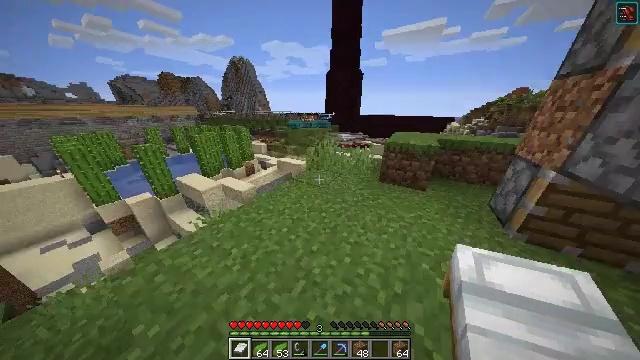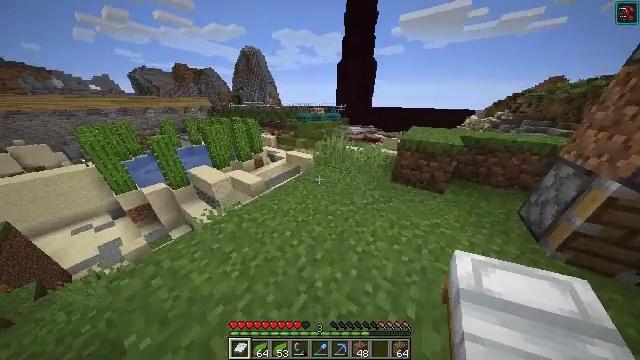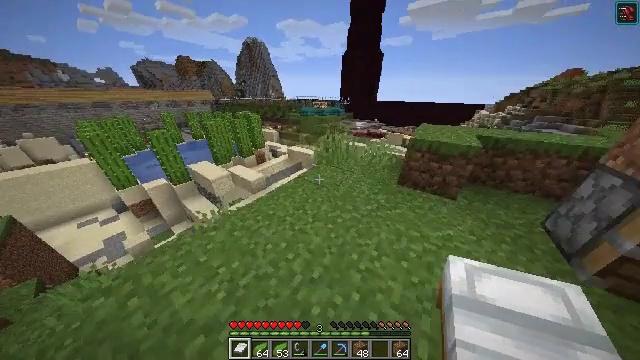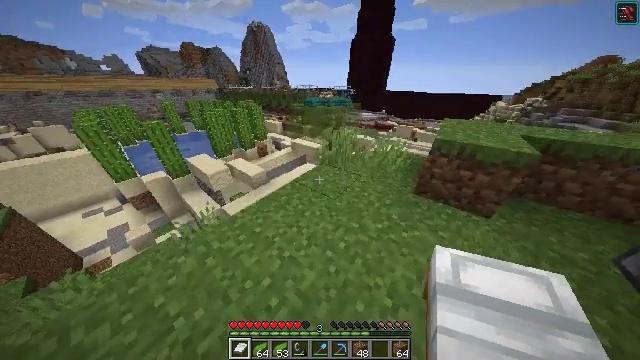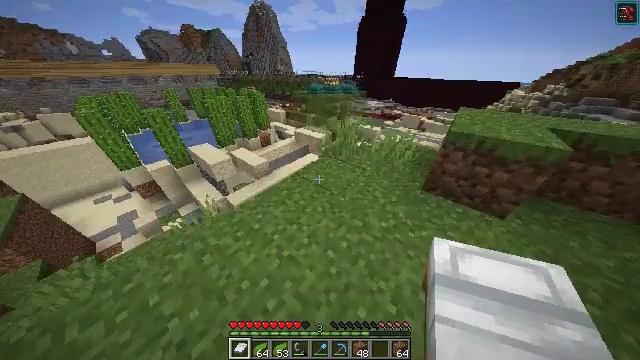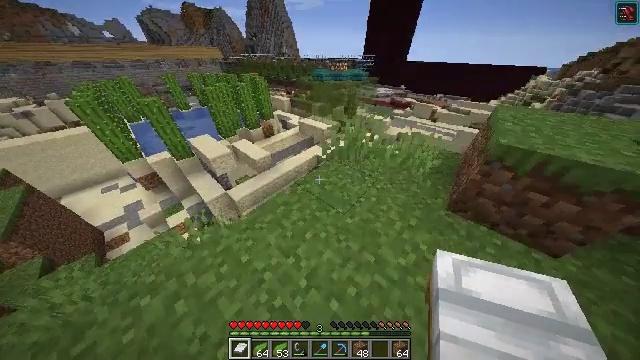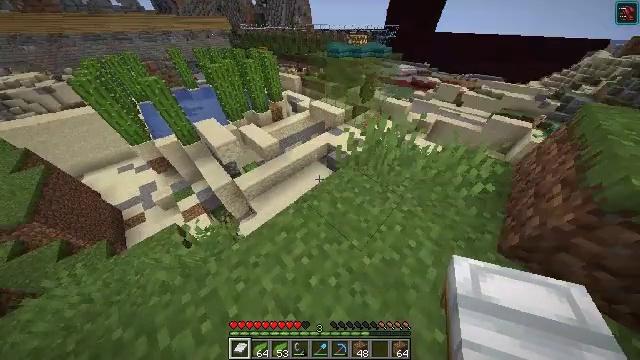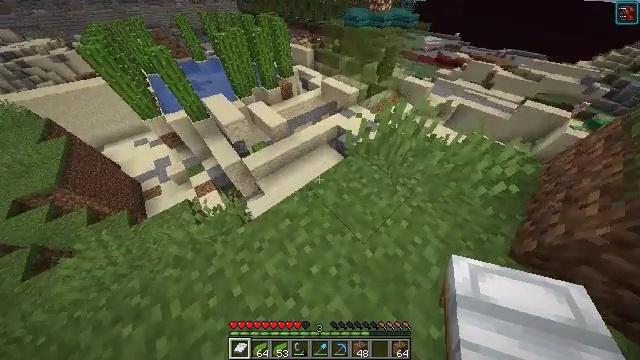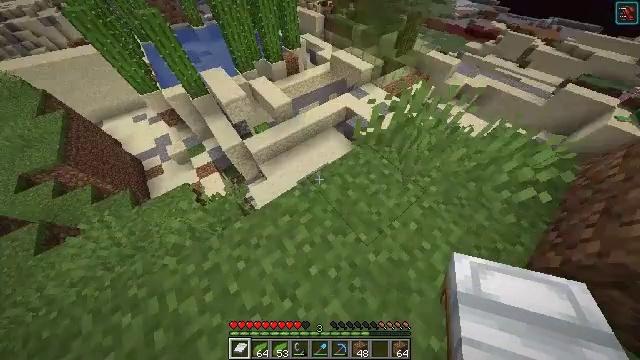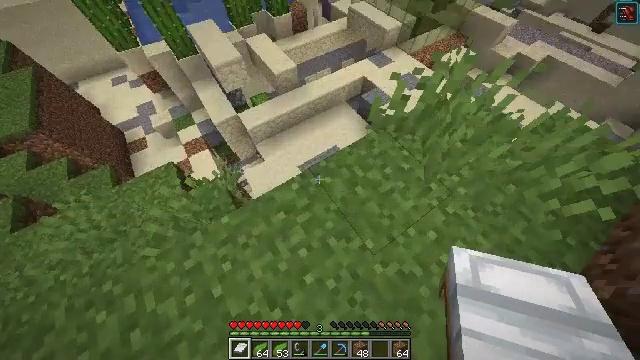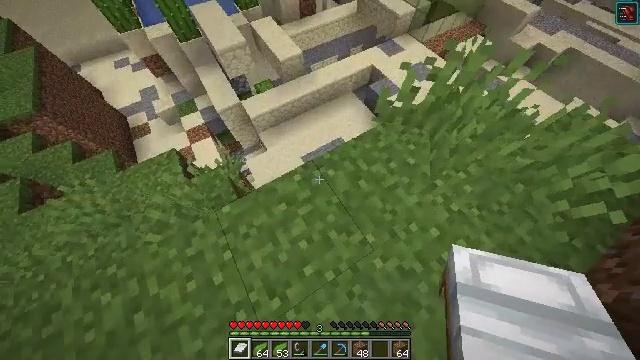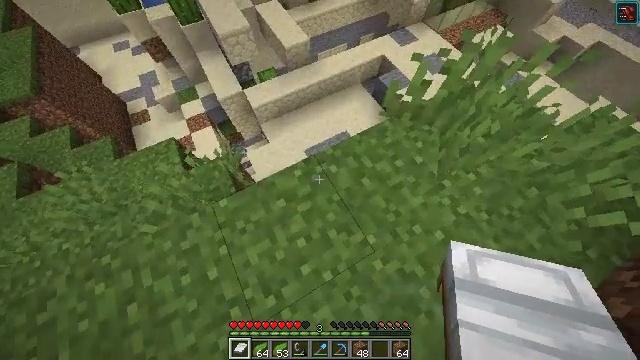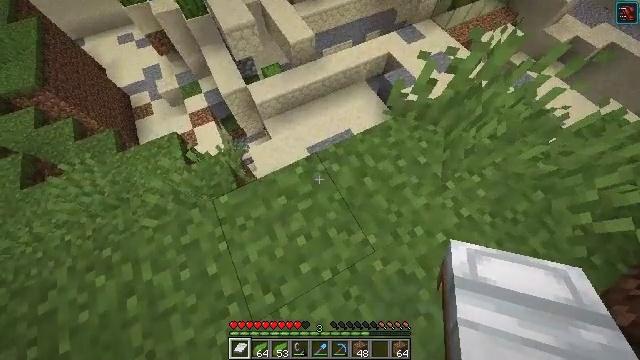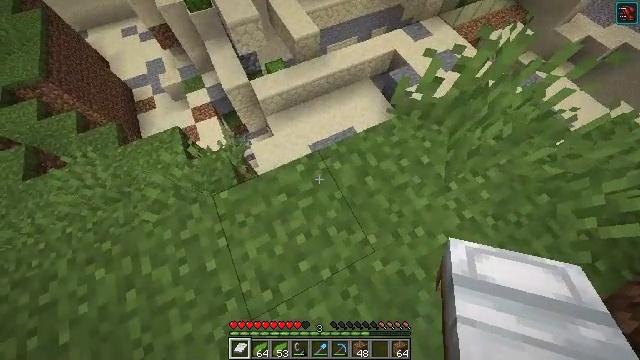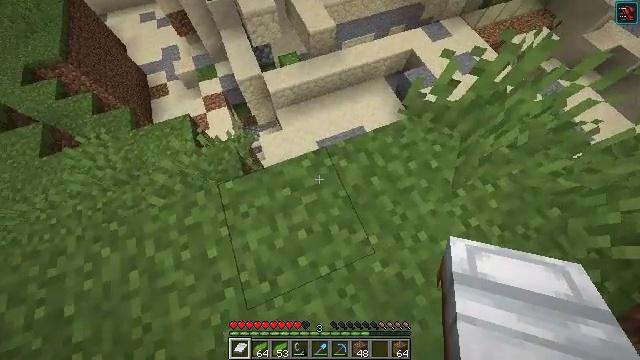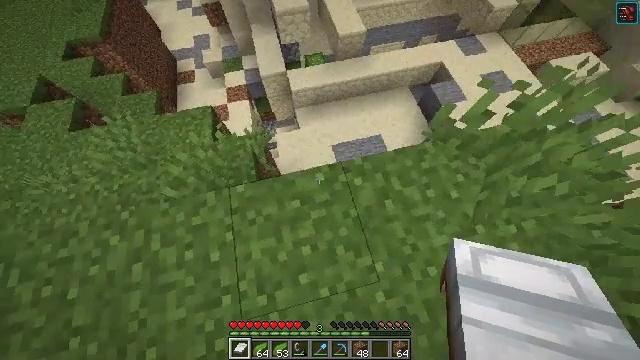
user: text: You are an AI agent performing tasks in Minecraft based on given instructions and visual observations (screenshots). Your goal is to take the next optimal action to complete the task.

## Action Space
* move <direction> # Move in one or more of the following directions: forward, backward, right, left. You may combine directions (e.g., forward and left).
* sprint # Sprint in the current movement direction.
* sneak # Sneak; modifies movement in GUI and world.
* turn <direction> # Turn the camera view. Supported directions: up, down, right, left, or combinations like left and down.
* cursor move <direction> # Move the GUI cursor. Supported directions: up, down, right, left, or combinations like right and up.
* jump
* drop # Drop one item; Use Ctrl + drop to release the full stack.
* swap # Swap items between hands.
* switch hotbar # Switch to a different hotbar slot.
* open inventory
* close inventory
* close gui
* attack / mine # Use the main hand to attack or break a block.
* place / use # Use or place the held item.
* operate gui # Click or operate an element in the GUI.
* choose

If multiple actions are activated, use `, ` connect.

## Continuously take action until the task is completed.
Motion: motion action
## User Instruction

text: Combat the slime.
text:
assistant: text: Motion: move forward, turn left and down
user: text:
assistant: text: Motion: move forward, turn left and down
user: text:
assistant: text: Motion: move forward, turn left and down
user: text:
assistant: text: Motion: move forward, turn left and down
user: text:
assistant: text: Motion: move forward, turn left and down
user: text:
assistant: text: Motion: move forward, turn left and down
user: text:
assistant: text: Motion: turn left and down
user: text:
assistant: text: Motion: turn left and down
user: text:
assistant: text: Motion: turn left and down
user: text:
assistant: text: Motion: turn left and down
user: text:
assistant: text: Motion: turn left and down
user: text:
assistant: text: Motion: turn left
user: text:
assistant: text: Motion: turn left
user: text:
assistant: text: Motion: turn left
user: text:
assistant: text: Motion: move forward, turn left
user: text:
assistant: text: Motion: move forward, turn left
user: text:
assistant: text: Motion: move forward, turn left
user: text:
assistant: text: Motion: move forward, turn left
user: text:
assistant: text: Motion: turn left
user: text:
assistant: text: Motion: turn left
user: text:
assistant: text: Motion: move left, turn left
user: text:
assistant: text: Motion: move left
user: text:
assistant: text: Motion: move left
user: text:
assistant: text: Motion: move left
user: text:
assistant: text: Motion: move forward and move left
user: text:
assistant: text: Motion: move forward and move left
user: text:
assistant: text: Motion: move forward and move left
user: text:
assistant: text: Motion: move forward
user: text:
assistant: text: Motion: move forward, turn right and up
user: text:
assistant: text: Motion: move forward, turn right